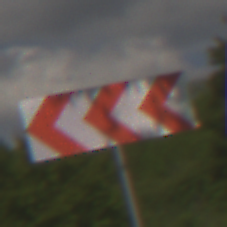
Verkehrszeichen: RichtungstafelnInKurvenGrossRechts
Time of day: Midday
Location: Outdoor (RoadRail)
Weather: PartlyCloudy
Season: NotSpecified
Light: Natural